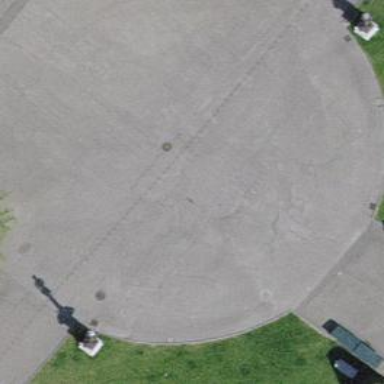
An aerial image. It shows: Park.